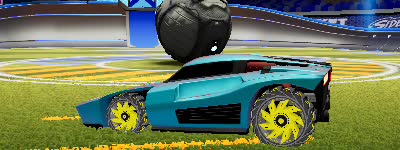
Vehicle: breakout